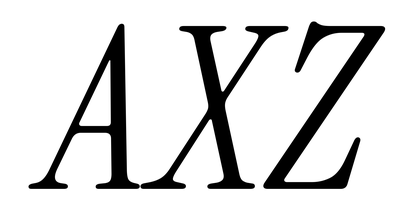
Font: InstrumentSerif-Italic